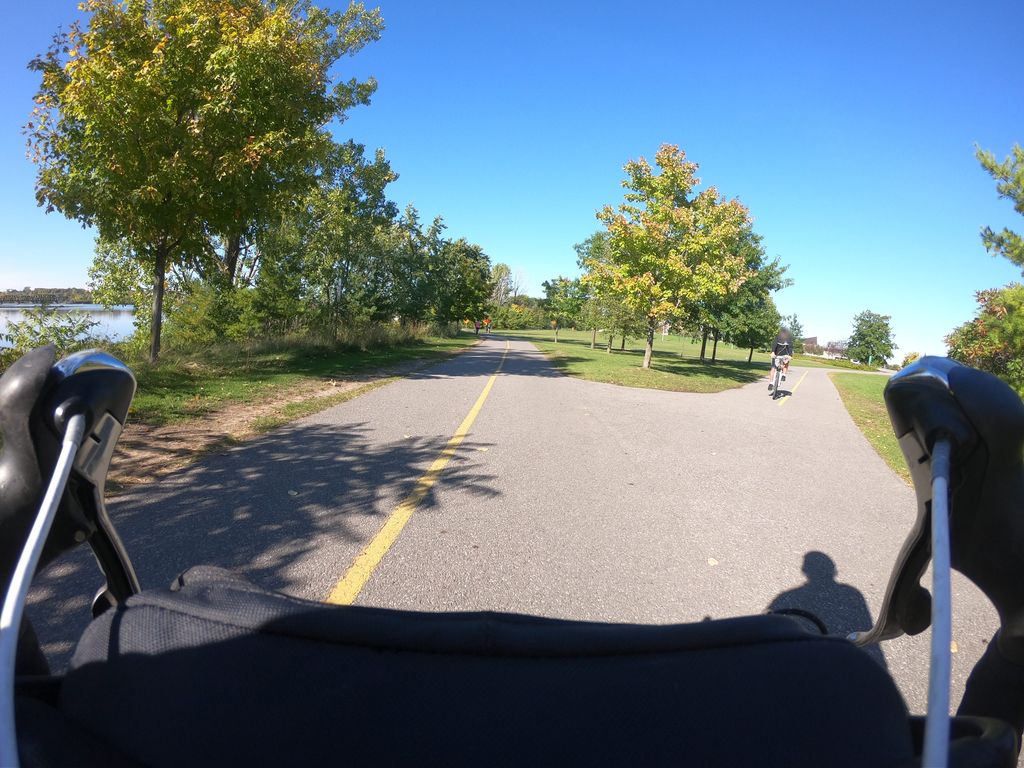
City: ottawa-gatineau